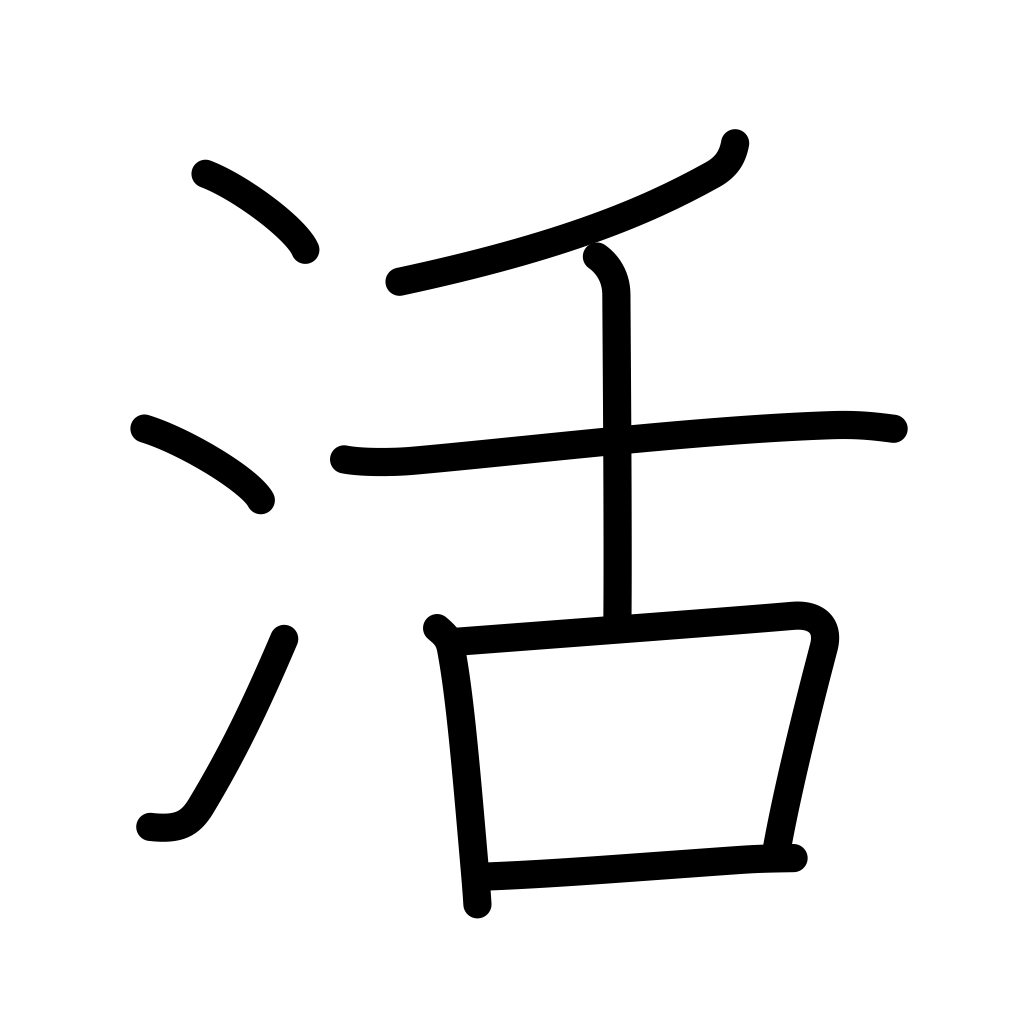
Meaning: lively, resuscitation, being helped, living